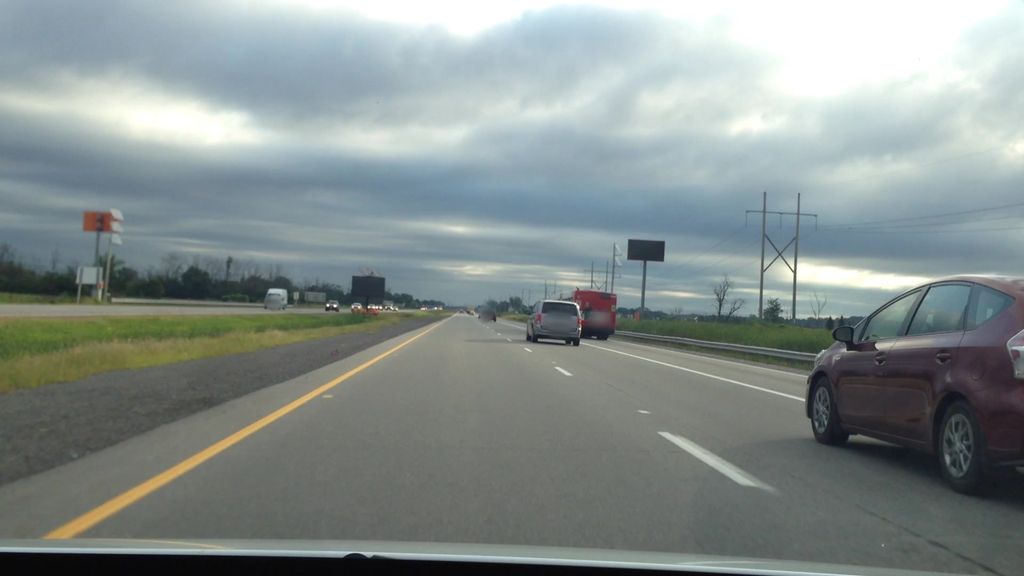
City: ottawa-gatineau